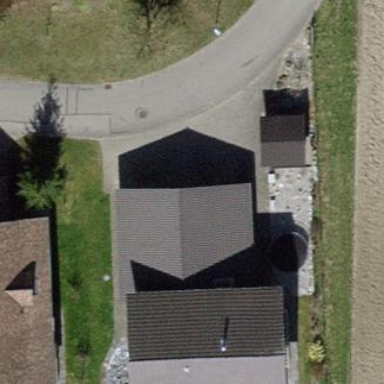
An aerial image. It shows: Gabled roof house.